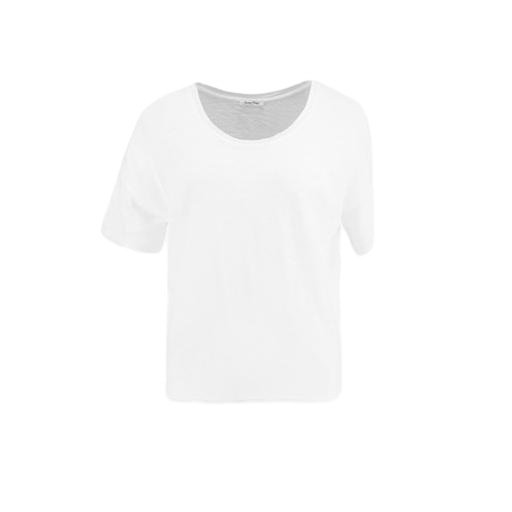
only white t-shirt, white petite t-shirt only macy, white relaxed fit t-shirt, white background